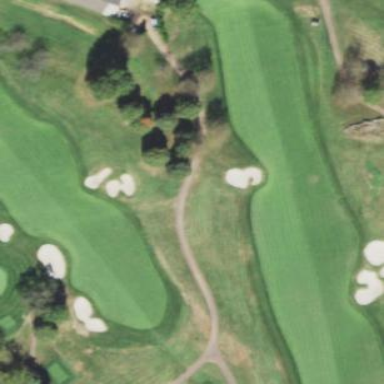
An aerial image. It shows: Area of rough grass used for golf.